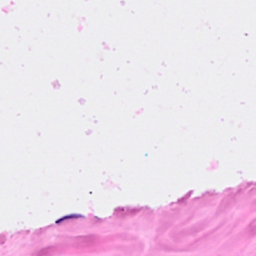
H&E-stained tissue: Breast